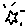
Label: star